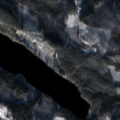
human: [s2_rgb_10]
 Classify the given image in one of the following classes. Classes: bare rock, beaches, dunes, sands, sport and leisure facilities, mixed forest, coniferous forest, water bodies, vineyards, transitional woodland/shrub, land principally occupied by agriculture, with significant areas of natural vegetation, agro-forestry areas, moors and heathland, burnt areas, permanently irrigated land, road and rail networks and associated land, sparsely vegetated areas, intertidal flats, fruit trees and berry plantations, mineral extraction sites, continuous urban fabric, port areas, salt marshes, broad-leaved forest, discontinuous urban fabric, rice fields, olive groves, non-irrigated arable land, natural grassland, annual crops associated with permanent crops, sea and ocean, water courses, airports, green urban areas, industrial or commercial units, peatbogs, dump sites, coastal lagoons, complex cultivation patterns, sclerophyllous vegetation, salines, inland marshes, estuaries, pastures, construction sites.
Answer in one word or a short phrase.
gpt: coniferous forest, mixed forest, water bodies